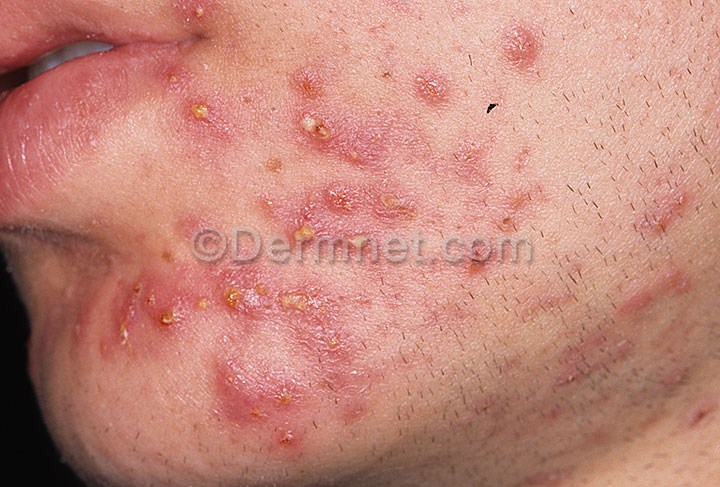
Disease: Acne and Rosacea Photos